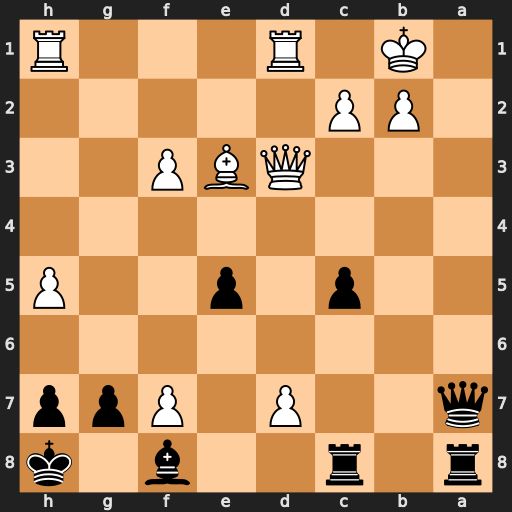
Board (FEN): r1r2b1k/q2P1Ppp/8/2p1p2P/8/3QBP2/1PP5/1K1R3R
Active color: b
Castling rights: -
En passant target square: -
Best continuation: Qa1#